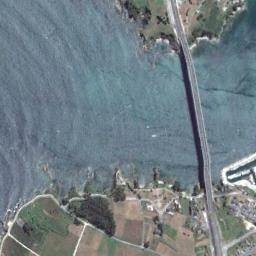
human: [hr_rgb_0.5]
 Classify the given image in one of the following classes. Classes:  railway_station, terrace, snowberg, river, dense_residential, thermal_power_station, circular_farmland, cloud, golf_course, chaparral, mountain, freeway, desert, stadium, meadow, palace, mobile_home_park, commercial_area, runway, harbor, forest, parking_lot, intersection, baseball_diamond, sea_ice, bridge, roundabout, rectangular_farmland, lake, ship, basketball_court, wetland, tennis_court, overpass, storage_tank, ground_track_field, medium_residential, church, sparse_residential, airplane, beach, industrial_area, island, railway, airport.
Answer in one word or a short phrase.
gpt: bridge